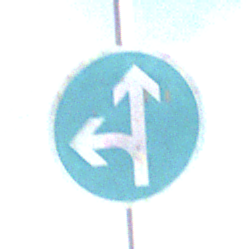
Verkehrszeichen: VorgeschriebeneFahrtrichtungGeradeausOderLinks
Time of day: SunriseSunset
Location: Outdoor (Nature)
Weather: PartlyCloudy
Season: NotSpecified
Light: Natural